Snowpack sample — Buffalo Mountain, Silverthorne, Colorado, USA (2/22/26, 2:02 PM MST)
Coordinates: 39.622, -106.113
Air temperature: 33 °F
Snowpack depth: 63 cm
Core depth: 20 cm
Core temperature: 23 °F
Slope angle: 11°, slope face: 116°
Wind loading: low
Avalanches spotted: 0
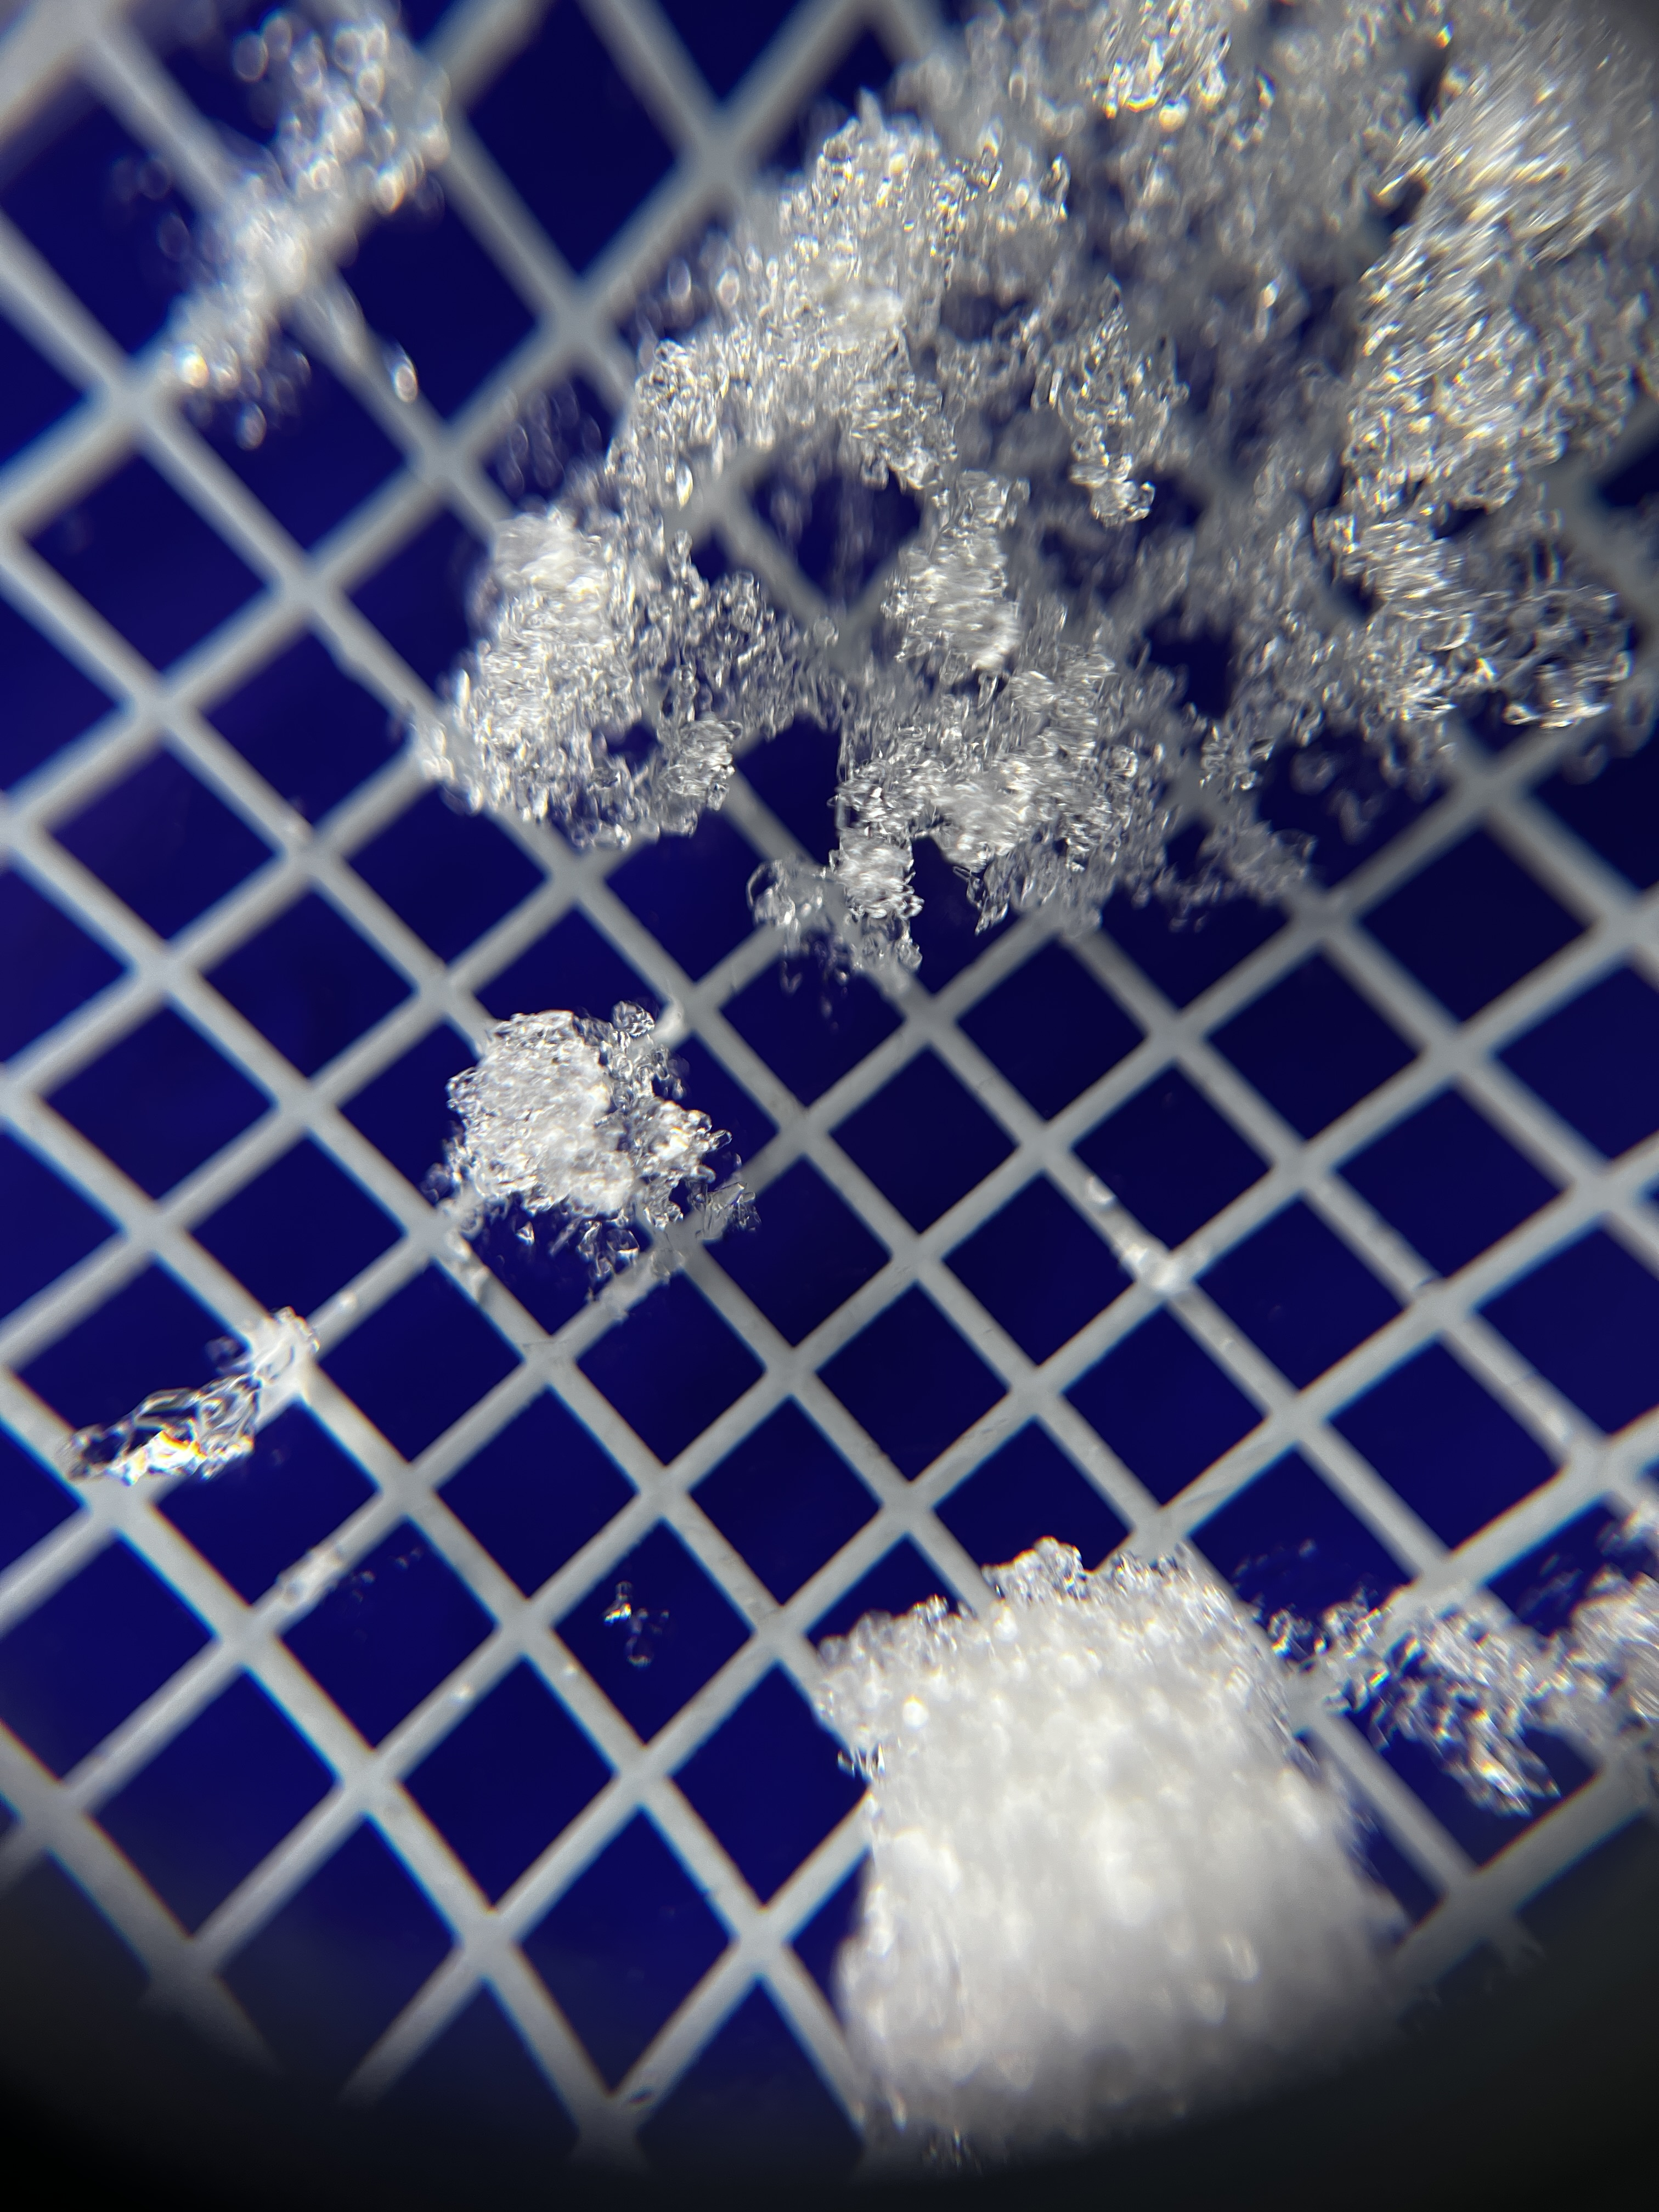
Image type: magnified_profile
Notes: In a firebreak similar to site 1, minimal wind loading with no spotted avalanches (not many faces in view though)